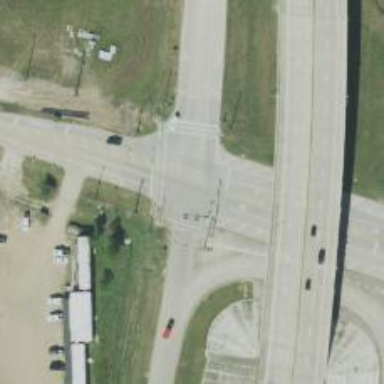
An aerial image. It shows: Primary highway with frontage road.